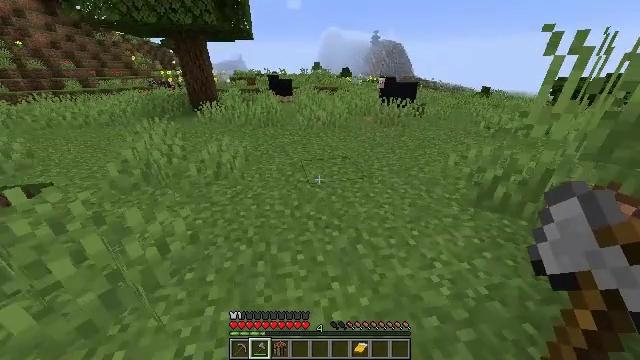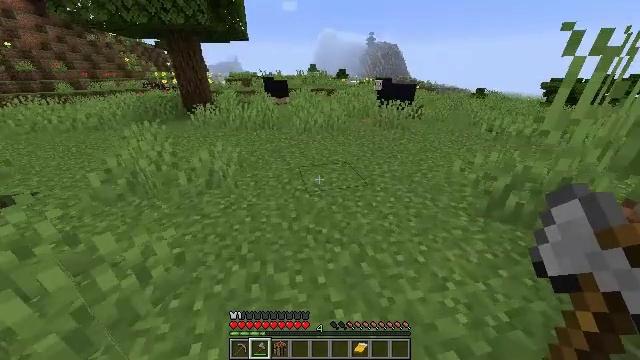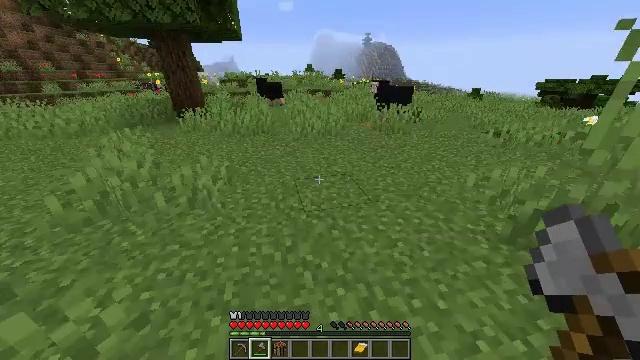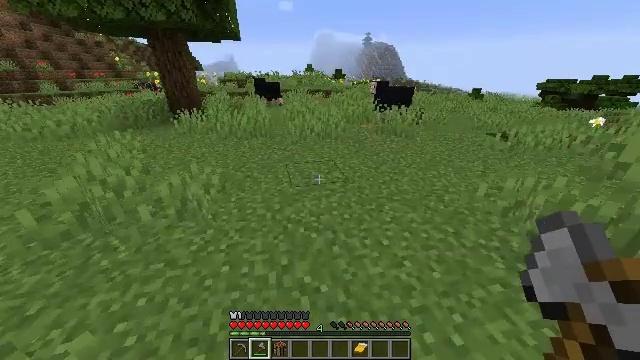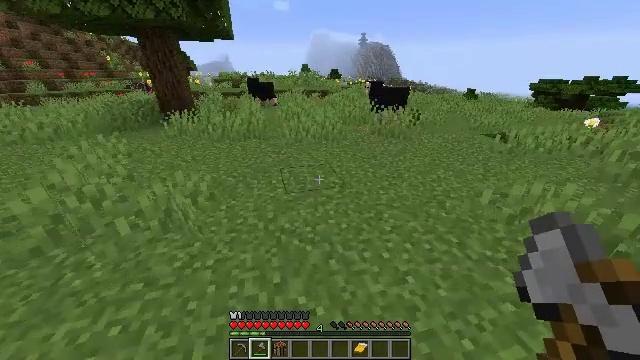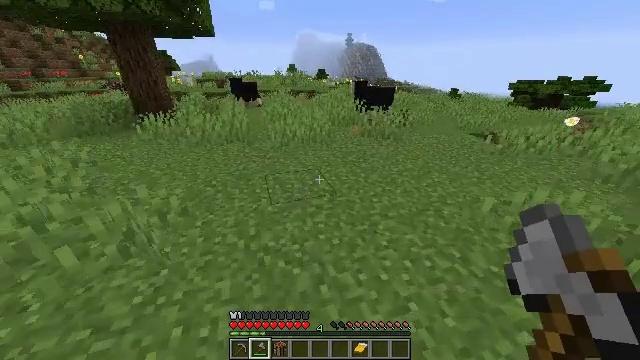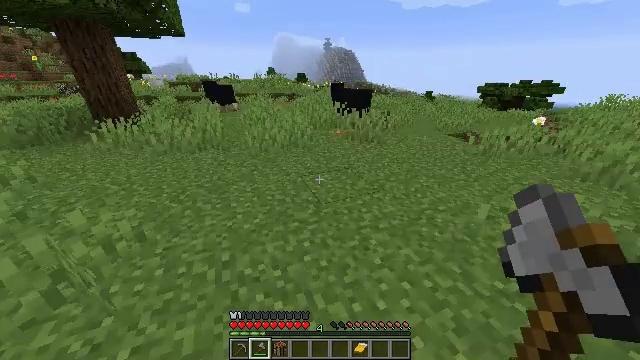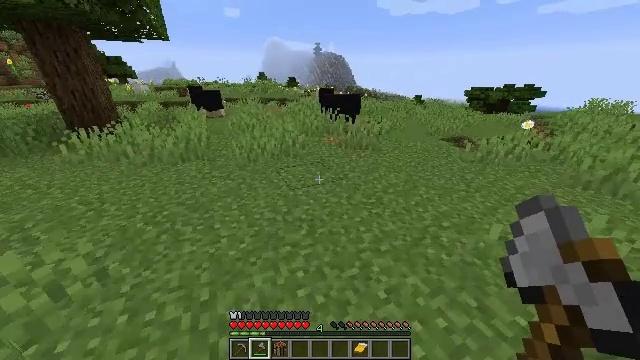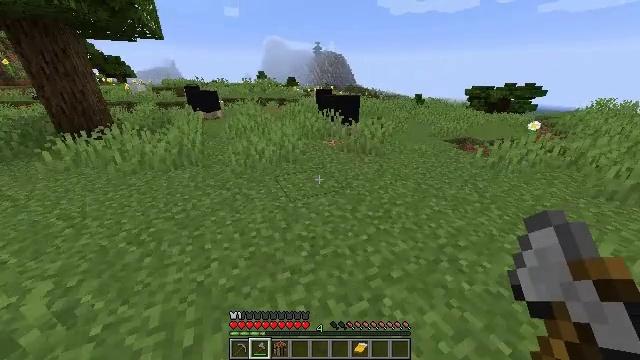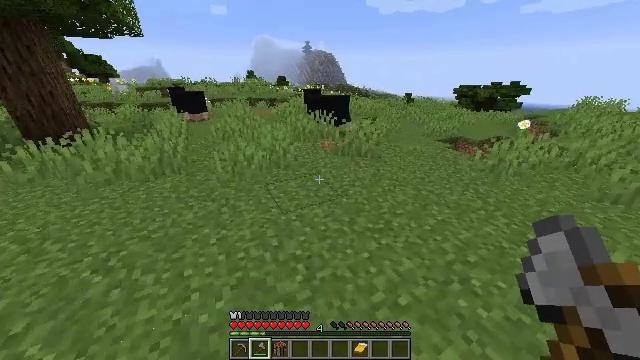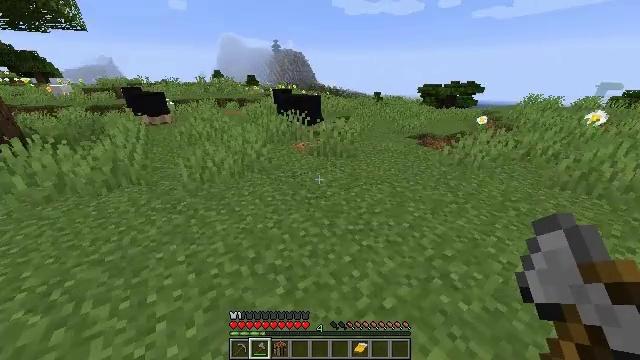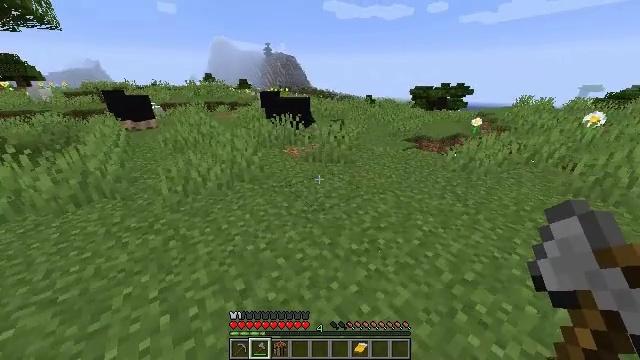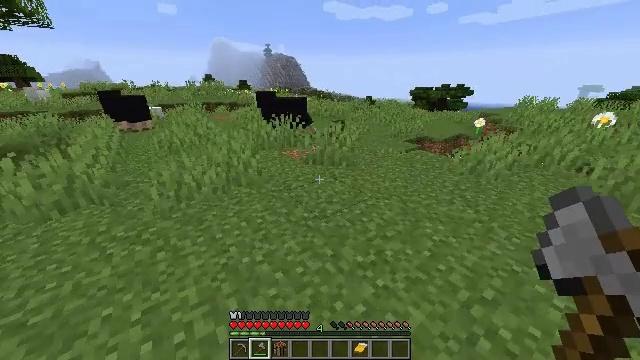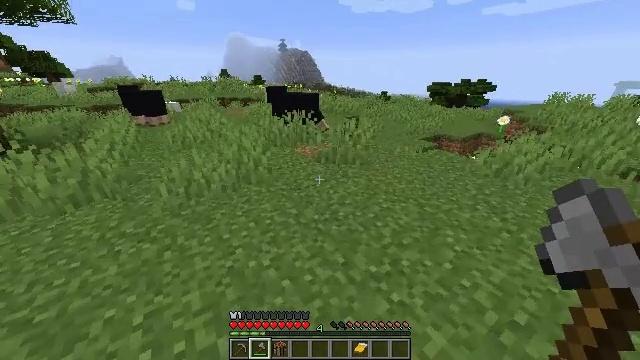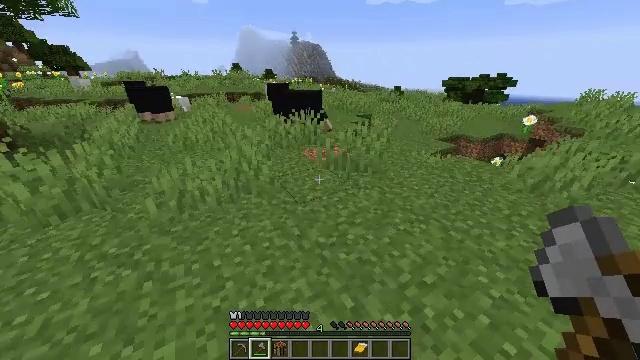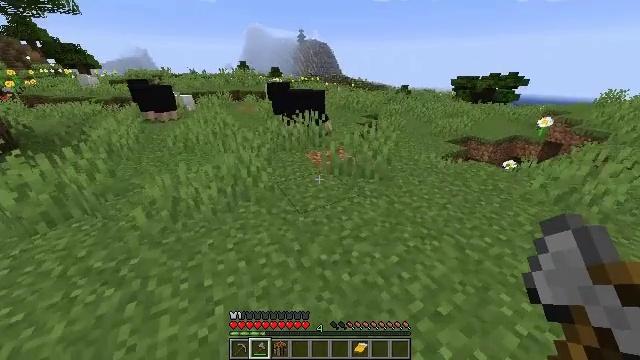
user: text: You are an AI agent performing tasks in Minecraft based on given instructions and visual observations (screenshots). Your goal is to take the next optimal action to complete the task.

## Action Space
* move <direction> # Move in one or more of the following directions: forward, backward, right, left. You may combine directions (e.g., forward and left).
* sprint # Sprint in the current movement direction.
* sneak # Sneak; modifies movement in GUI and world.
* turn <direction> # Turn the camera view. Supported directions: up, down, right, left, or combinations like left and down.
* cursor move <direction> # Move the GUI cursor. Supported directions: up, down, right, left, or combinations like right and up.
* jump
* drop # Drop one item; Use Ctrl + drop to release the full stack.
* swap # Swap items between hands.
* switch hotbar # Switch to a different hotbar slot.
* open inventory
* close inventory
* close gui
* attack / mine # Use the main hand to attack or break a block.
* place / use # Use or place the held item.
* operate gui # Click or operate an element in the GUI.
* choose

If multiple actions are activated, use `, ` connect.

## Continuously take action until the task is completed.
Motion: motion action
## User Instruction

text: Kill mobs.
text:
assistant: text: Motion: move forward
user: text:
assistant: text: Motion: move forward
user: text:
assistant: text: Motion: move forward
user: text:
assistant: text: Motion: move forward, turn right
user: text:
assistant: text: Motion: move forward, turn right
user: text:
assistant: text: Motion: move forward, turn right
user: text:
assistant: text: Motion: move forward, turn right and up
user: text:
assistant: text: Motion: move forward
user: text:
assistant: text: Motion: move forward, turn right
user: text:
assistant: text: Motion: move forward, turn right
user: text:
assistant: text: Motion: move forward, turn right
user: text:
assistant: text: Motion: move forward
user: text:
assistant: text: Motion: move forward, turn left
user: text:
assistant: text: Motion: move forward, turn left and down
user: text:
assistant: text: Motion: move forward, turn left
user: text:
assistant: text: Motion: move forward, turn left
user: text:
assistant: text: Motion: move forward, turn left
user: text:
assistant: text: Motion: move forward
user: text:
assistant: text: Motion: move forward
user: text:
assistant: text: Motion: move forward
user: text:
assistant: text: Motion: move forward, turn left
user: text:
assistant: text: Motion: move forward, turn left
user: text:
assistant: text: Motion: move forward, turn left
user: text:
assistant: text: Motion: move forward, turn left
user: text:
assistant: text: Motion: move forward, turn left
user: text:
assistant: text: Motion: move forward
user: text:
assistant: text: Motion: move forward
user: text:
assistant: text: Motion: move forward
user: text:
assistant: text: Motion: move forward, jump
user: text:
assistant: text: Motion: move forward, jump